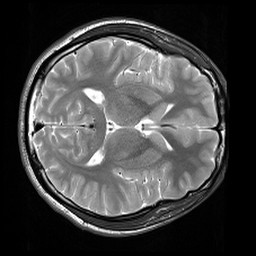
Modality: T2w
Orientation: axial
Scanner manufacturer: siemens
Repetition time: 3.9 s
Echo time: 0.076 s